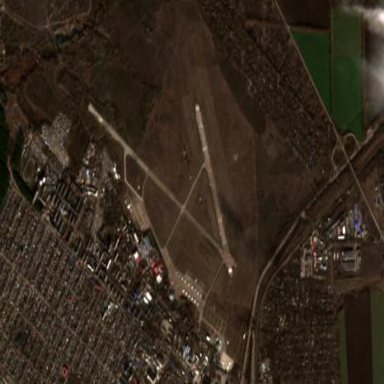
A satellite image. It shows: Paved runway at airport.